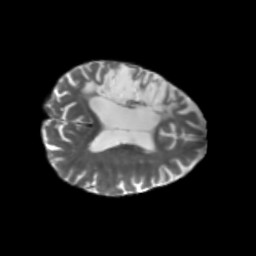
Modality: T2w
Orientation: axial
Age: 66
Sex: female
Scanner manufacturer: siemens
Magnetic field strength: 3 T
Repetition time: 5.25 s
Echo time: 0.08 s